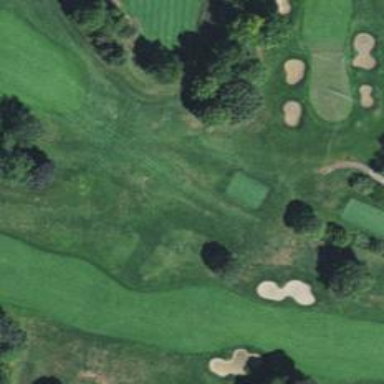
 part of golf course fairway. It is used for the sport of golf."